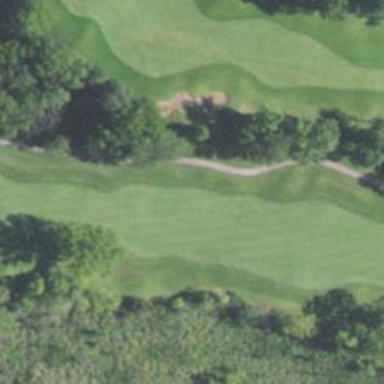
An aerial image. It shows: View of golf hole.